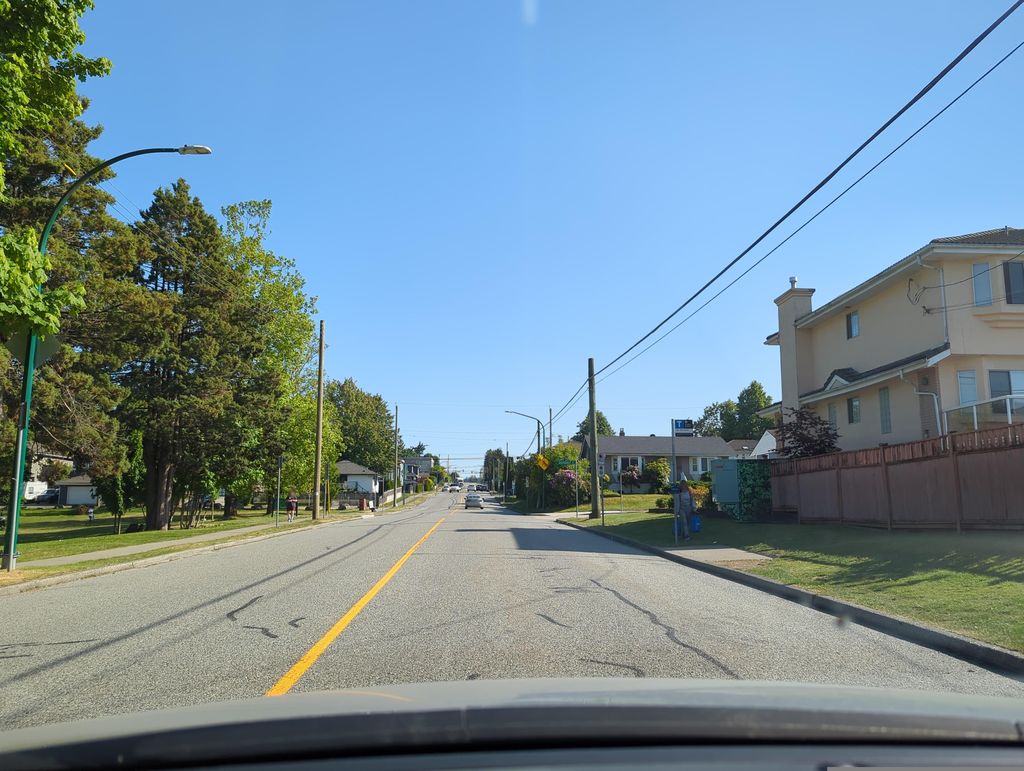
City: vancouver